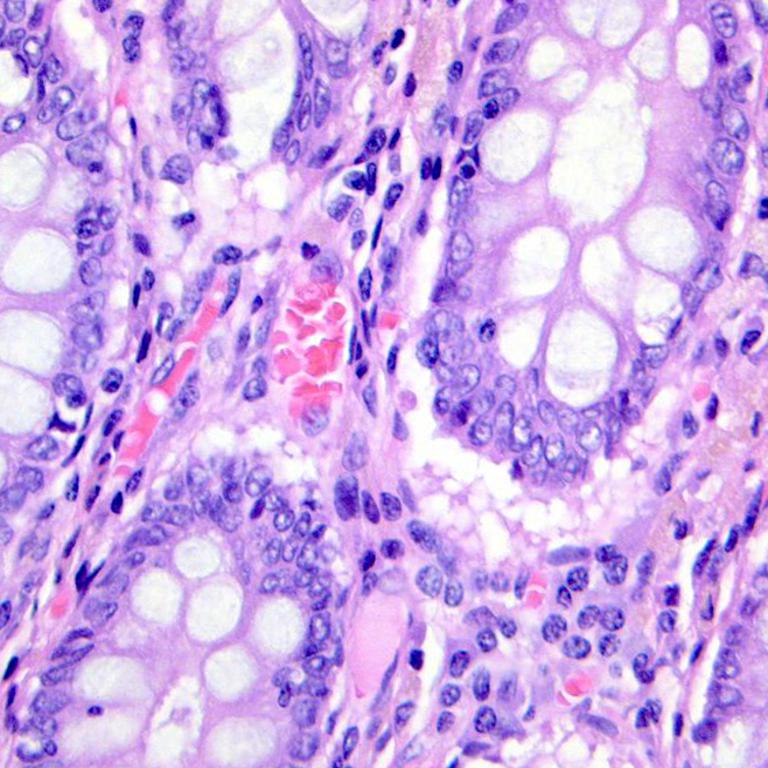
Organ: colon
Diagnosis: benign